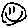
Label: smiley face